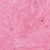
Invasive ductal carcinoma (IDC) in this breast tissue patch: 0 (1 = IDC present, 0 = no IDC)